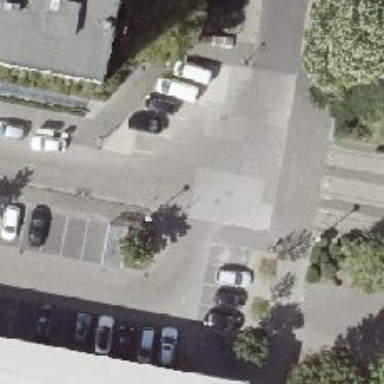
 there is asphalt sidewalk and parallel parking that is half on the kerb."